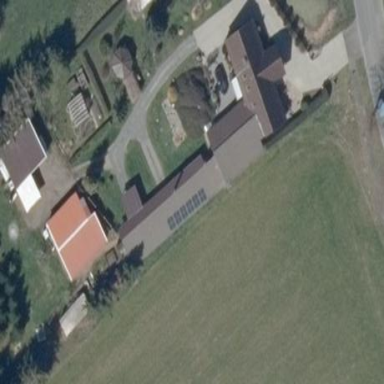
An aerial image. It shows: Farmyard area.